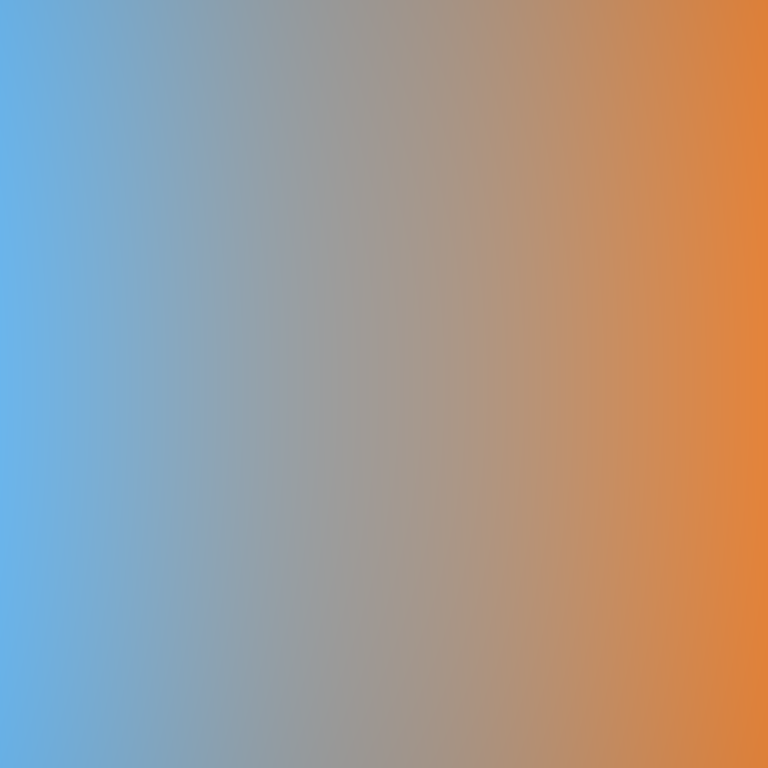
Abstract light effect, smooth gradient from cool blue to warm orange, calm atmosphere, soft glow, no room, no furniture, no objects.